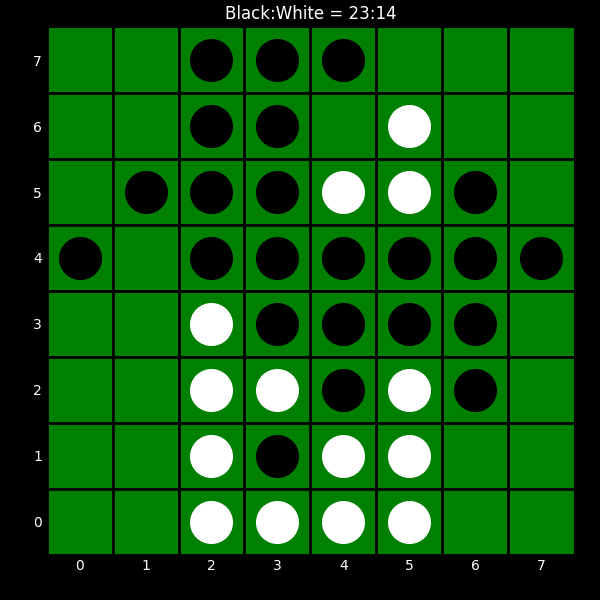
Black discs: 23
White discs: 14